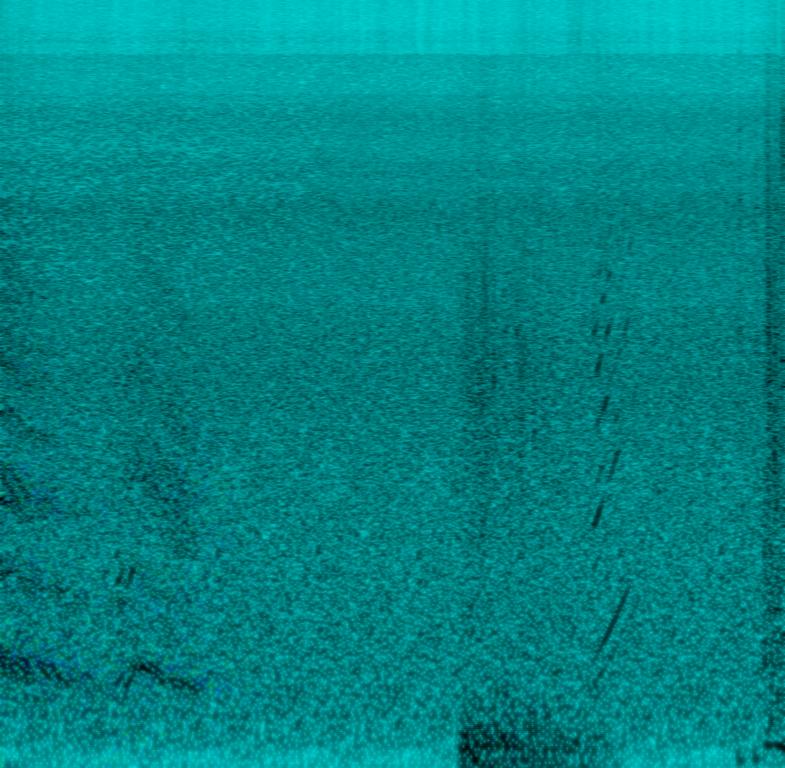
This song is an instrumental. The tempo is low with a keyboard harmony at the onset, followed by a bit of white noise. There are sounds of hissing,beeping, rattling, water splashing, thudding and frog croak. The sounds are synth articulations.